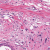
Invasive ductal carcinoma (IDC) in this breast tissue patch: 0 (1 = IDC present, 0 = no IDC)